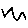
Label: zigzag